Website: bh-photo
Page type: store-pickup
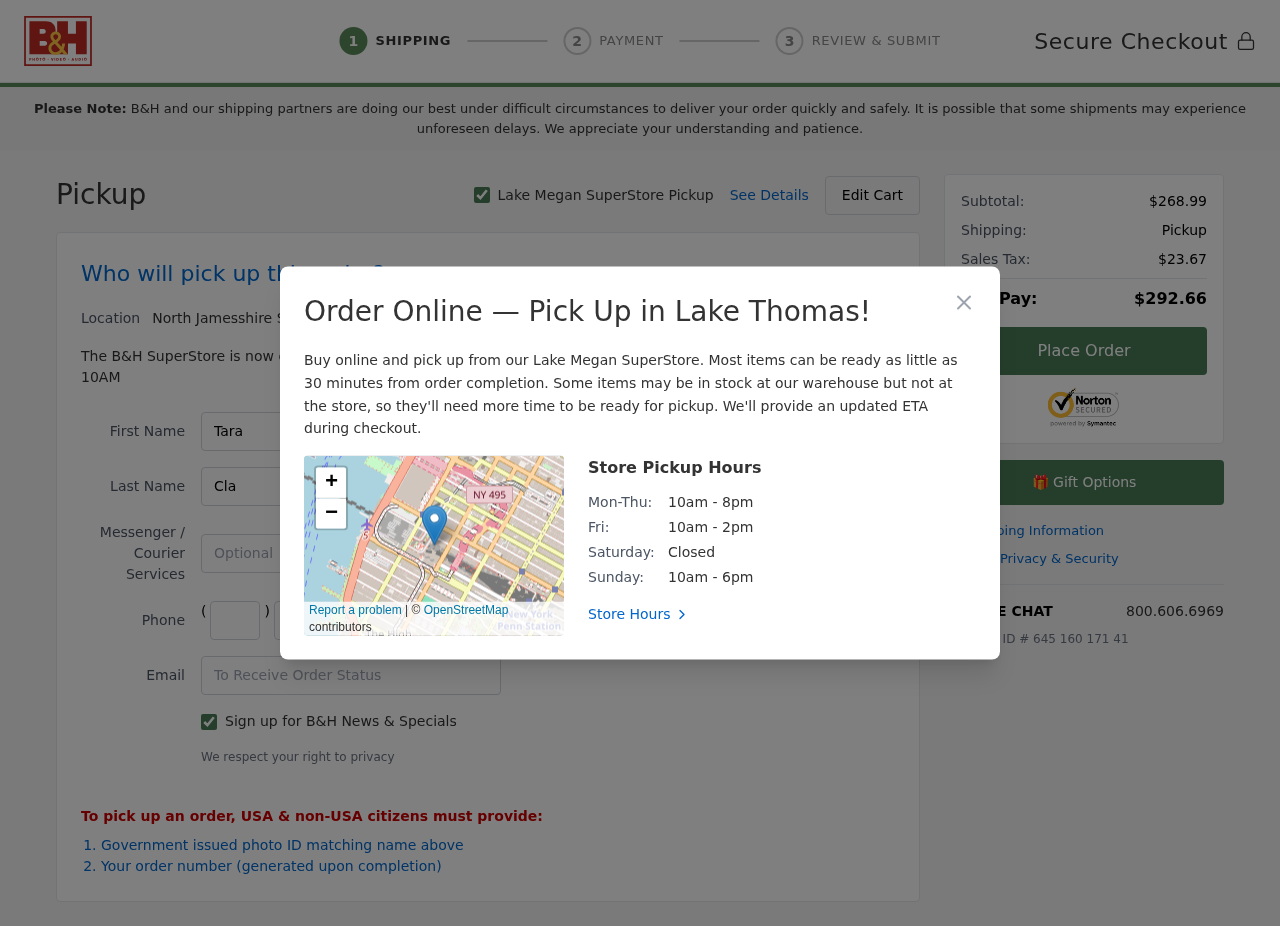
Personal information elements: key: PII_CITY
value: Lake Megan
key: PII_CITY2
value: North Jamesshire
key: PII_CITY3
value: Lake Thomas
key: PII_EMAIL
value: tclark@yahoo.com
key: PII_FIRSTNAME
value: Tara
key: PII_LASTNAME
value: Clark
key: PII_PHONE_AREA
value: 331
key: PII_PHONE_PREFIX
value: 739
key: PII_PHONE_SUFFIX
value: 7046
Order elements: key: ORDER_SUBTOTAL
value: $268.99
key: ORDER_TAX
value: $23.67
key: ORDER_TOTAL
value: $292.66
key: ORDER_ID
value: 645 160 171 41